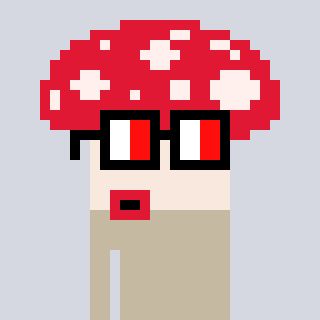
a pixel art character with square glasses with black frames and red eyes, a mushroom-shaped head and a slimegreen-colored body on a cool background